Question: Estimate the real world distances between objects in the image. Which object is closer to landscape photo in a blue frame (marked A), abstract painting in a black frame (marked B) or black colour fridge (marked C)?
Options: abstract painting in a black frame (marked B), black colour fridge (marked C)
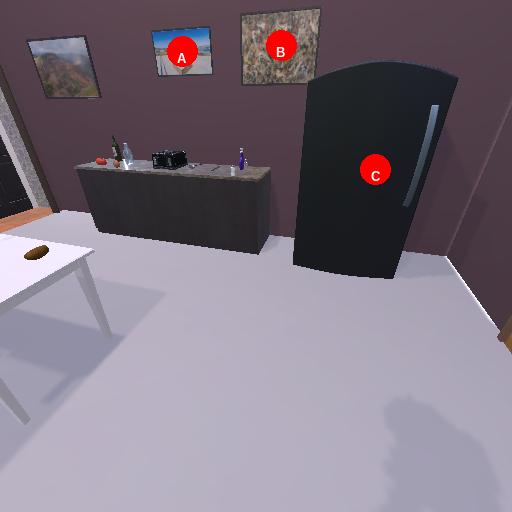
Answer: abstract painting in a black frame (marked B)